Question: I've got a PyQt5 gui set up for password generation.

It has multiple options for modifying the password, But the best i could come up with so far to generate the password with the modifiers applied is below
'''
def generate_click(self,value):
password_length = self.horizontalSlider.value() # Comes Back as a int
password_uppercase = self.checkBox.isChecked() # Comes Back True/False
password_lowercase = self.checkBox_2.isChecked() # Comes Back True/False
password_numbers = self.checkBox_3.isChecked() # Comes Back True/False
password_special = self.checkBox_4.isChecked() # Comes Back True/False
print(password_length, password_uppercase, password_lowercase, password_numbers, password_special)
if (password_uppercase == True and password_lowercase == True and password_numbers == True and password_special == True):
alphabet = "abcdefghijklmnopqrstuvwxyz0123456789ABCDEFGHIJKLMNOPQRSTUVWXYZ!#$%&'()*+,-./:;<=>?@[\]^_'{|}~"
if (password_uppercase == True and password_lowercase == True and password_numbers == True and password_special == True):
if (password_uppercase == True and password_lowercase == True and password_numbers == True and password_special == True):
if (password_uppercase == True and password_lowercase == True and password_numbers == True and password_special == True):
'''
Thanks
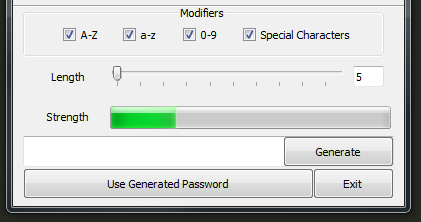
Answer: The way I'd do this would look something like this:
'''
alphabet = ''
if password_uppercase:
alphabet += "ABCDEFGHIJKLMNOPQRSTUVWXYZ"
if password_lowercase:
alphabet += "abcdefghijklmnopqrstuvwxyz"
if password_numbers:
alphabet += "<PHONE>"
if password_special:
alphabet += "!#$%&'()*+,-./:;<=>?@[\]^_'{|}~"
# if None was selected, add a default
alphabet = alphabet or "abcdefghijklmnopqrstuvwxyz0123456789ABCDEFGHIJKLMNOPQRSTUVWXYZ"
'''
Also notice that as 'password_uppercase', 'password_lowercase', etc. variables are Boolean, making a comparison of their value is pretty redundant. I'd suggest you using, i.e., 'password_uppercase' instead of 'password_uppercase == True' and 'not password_uppercase' instead of 'password_uppercase == False'